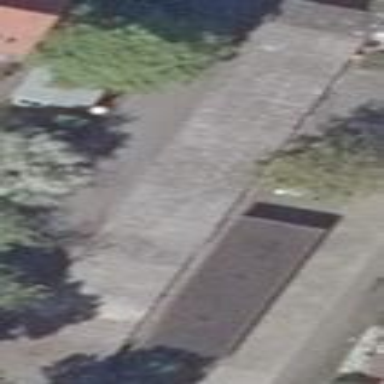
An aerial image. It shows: Group of garages.